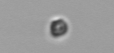
Label: nanoplankton_mix